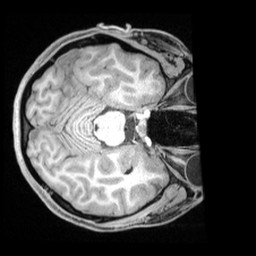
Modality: T1w
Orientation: axial
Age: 19
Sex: female
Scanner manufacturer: siemens
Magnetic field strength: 3 T
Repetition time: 1.68 s
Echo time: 0.00188 s